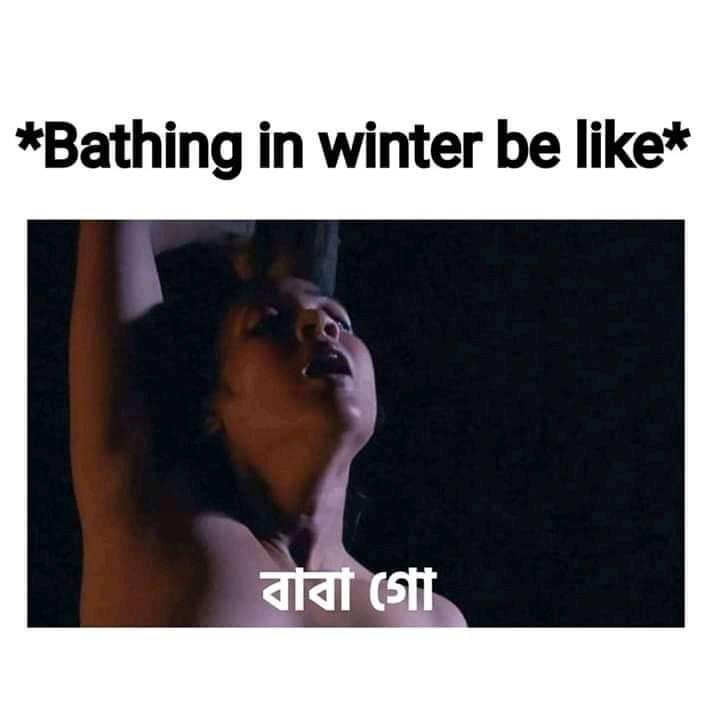
Caption: *Bathing in winter be like*   বাবা গো
Label: hate